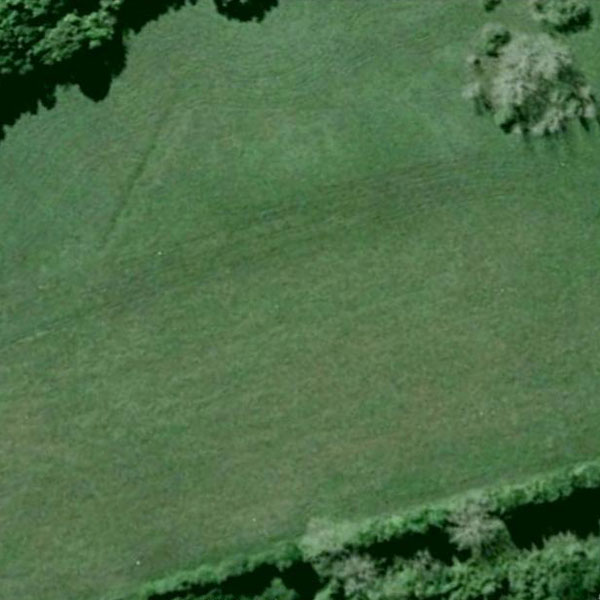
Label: Meadow